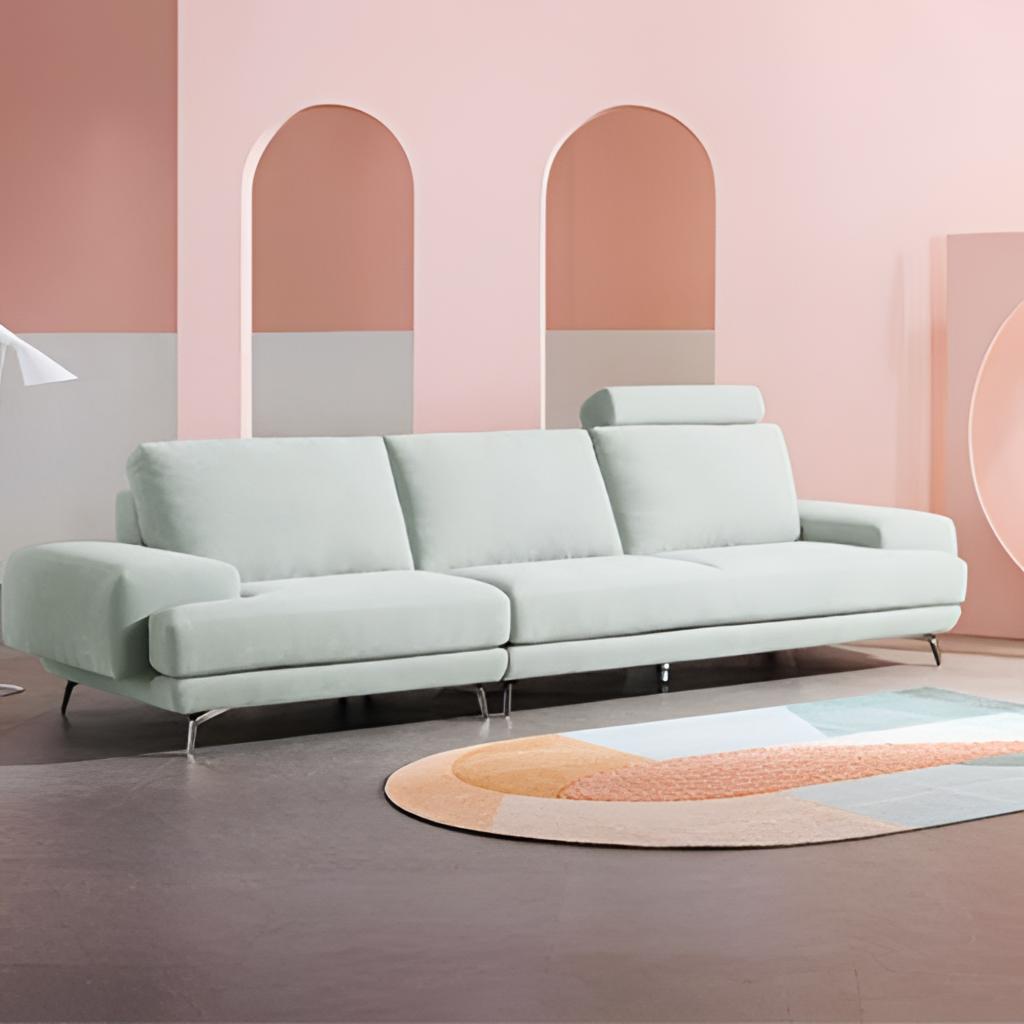
living room, green fabric sofa, concrete flooring, with solid pattern, paint wallpaper, with horizontal two tone pattern, contemporary